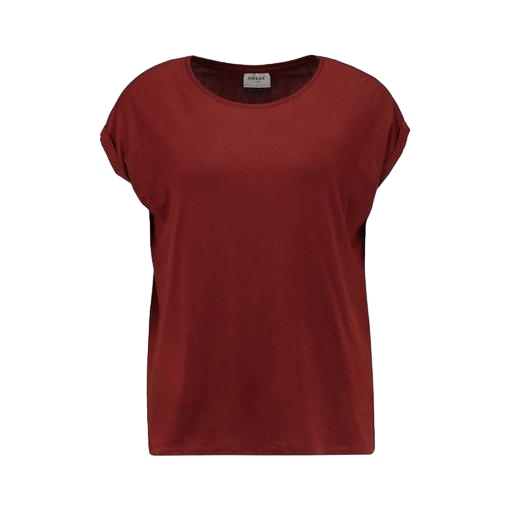
red plus size printed t-shirt only macy, boxy fit t-shirt, loose fit t-shirt, white background